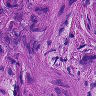
Metastatic tissue present: yes